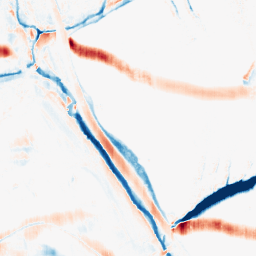
Category: morphological
Decomposition family: morphological_rect
Decomposition parameters: operation: average
width: 5
height: 20
Upsampling method: linear_exact
Upsampling parameters: scale: 4
Upsampling scale: 4